Field crop: tomato
Growth stage: 1
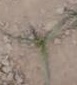
Species: cyperus